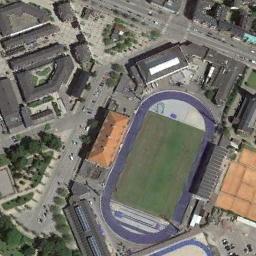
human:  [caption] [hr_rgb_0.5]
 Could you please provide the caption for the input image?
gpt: The ground track field is surrounded by lots of buildings .

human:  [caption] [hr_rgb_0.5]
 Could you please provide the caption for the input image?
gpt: There are numerous buildings beside the ground track field .

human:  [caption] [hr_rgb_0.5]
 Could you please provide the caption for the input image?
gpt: Track and field are next to lawns, Buildings and roads .

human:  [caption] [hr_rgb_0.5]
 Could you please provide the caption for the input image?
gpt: There is a track with a red track on the right .

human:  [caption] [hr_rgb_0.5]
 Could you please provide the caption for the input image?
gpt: There are some black buildings beside the ground track with a blue track .